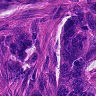
Metastatic tissue present: yes